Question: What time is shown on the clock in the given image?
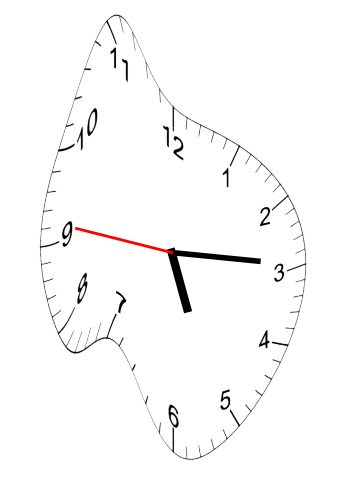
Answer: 05:14:46